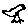
Label: bird